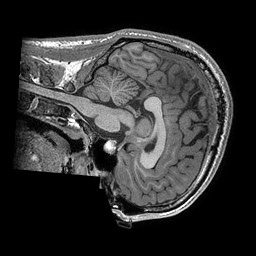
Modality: T1w
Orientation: sagittal
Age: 22
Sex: male
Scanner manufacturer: ge
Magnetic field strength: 3 T
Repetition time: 0.006652 s
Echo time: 0.002928 s